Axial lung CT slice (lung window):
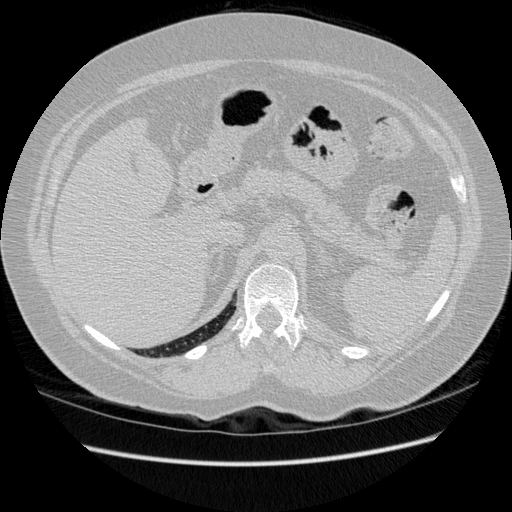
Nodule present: no